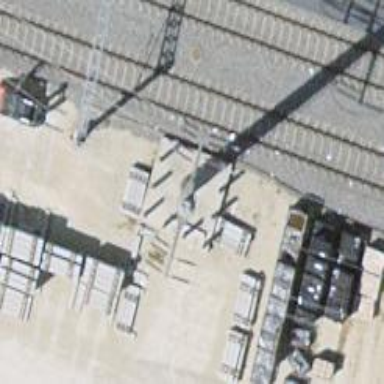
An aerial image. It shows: Towering power structure.